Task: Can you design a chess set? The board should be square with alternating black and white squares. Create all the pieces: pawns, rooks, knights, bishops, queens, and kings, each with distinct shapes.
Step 4653:
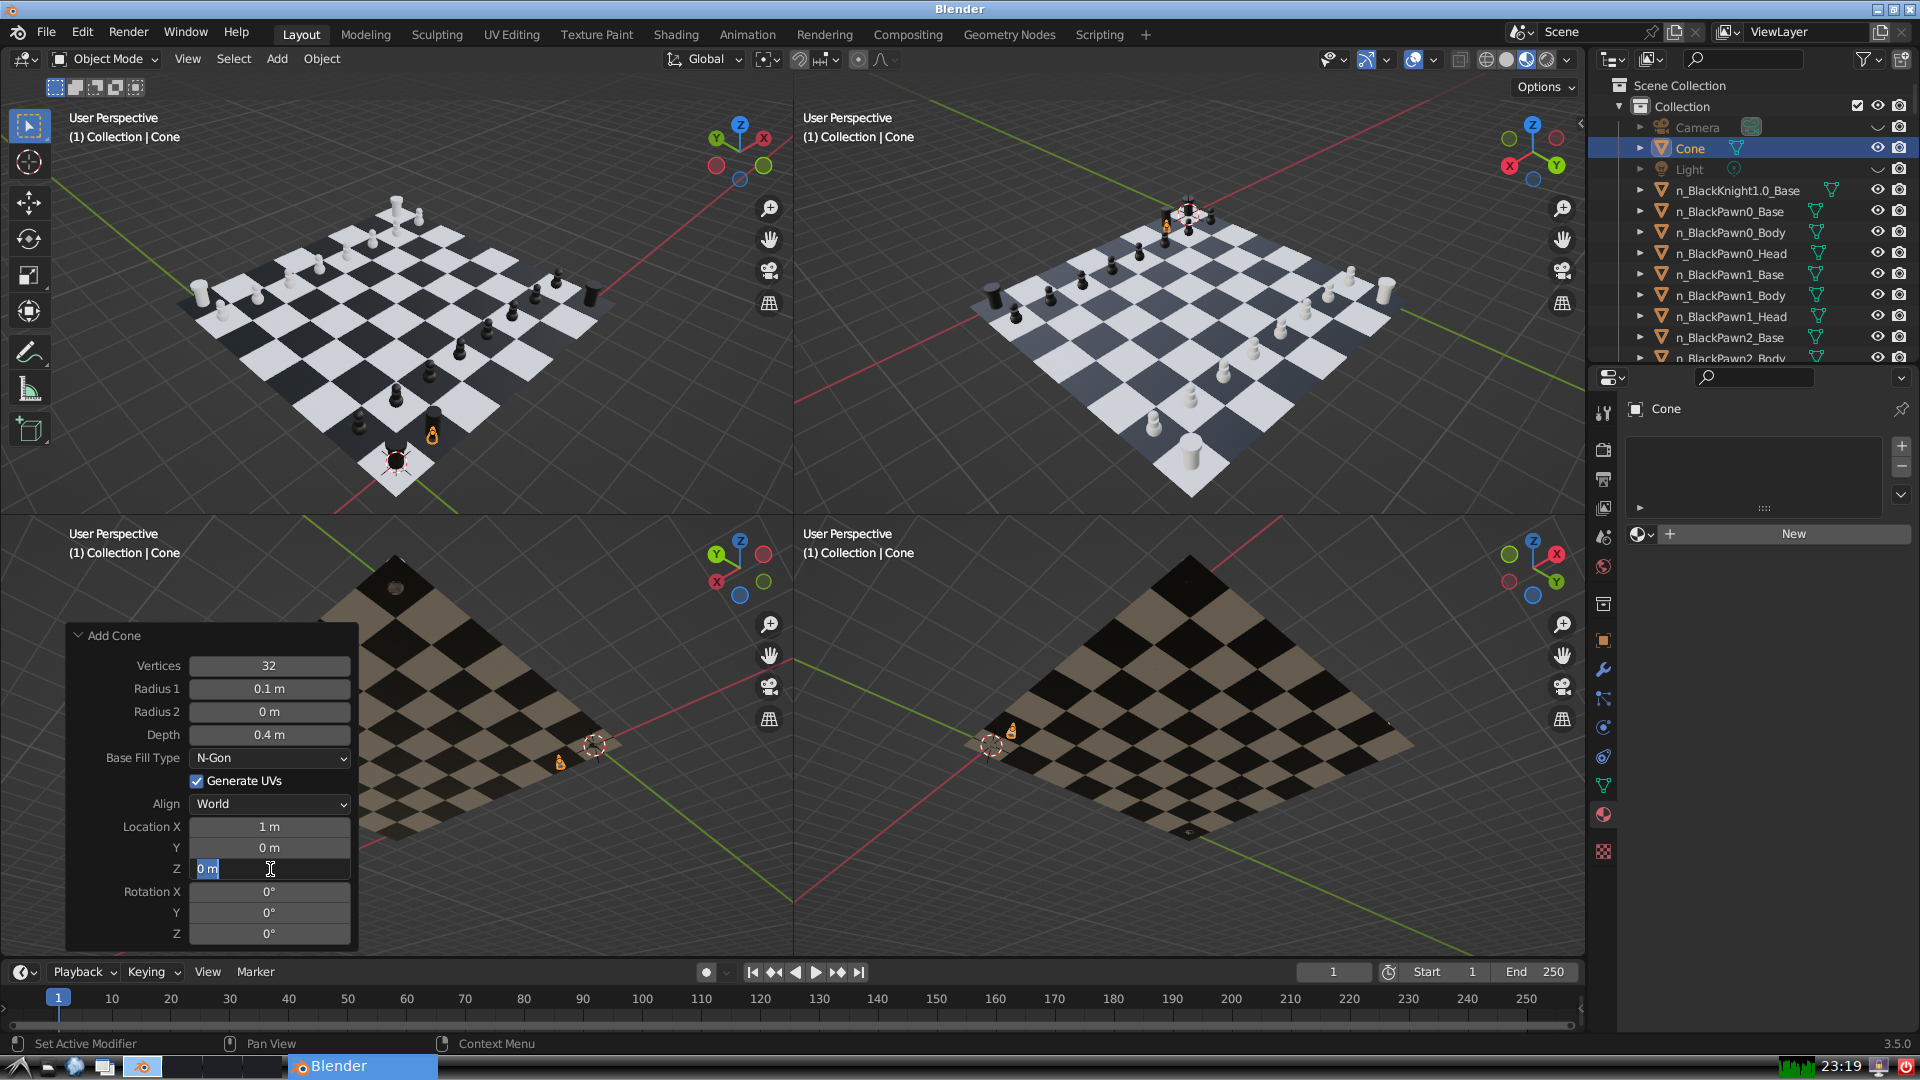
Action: input_text: 0.7